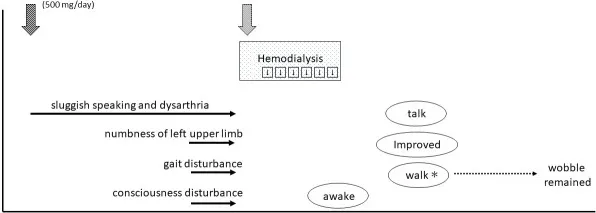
The patient started metformin treatment at six months prior to admission. . Since that time, he developed gradual symptoms of sluggish speaking and dysarthria, while numbness of his left upper limb, gait disturbance, and consciousness disturbance appeared 10 days before admission. He received emergency consecutive hemodialysis for six days, after which he awoke, and was gradually able to walk and talk. *Walking was possible, but wobbling during walking remained at eight-month follow-up.
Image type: chart (chart)